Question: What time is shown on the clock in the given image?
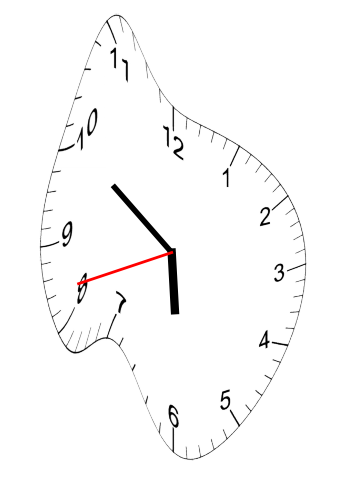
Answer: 05:50:42